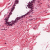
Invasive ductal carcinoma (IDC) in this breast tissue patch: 0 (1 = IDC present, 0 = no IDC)